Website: lowes
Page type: review-order
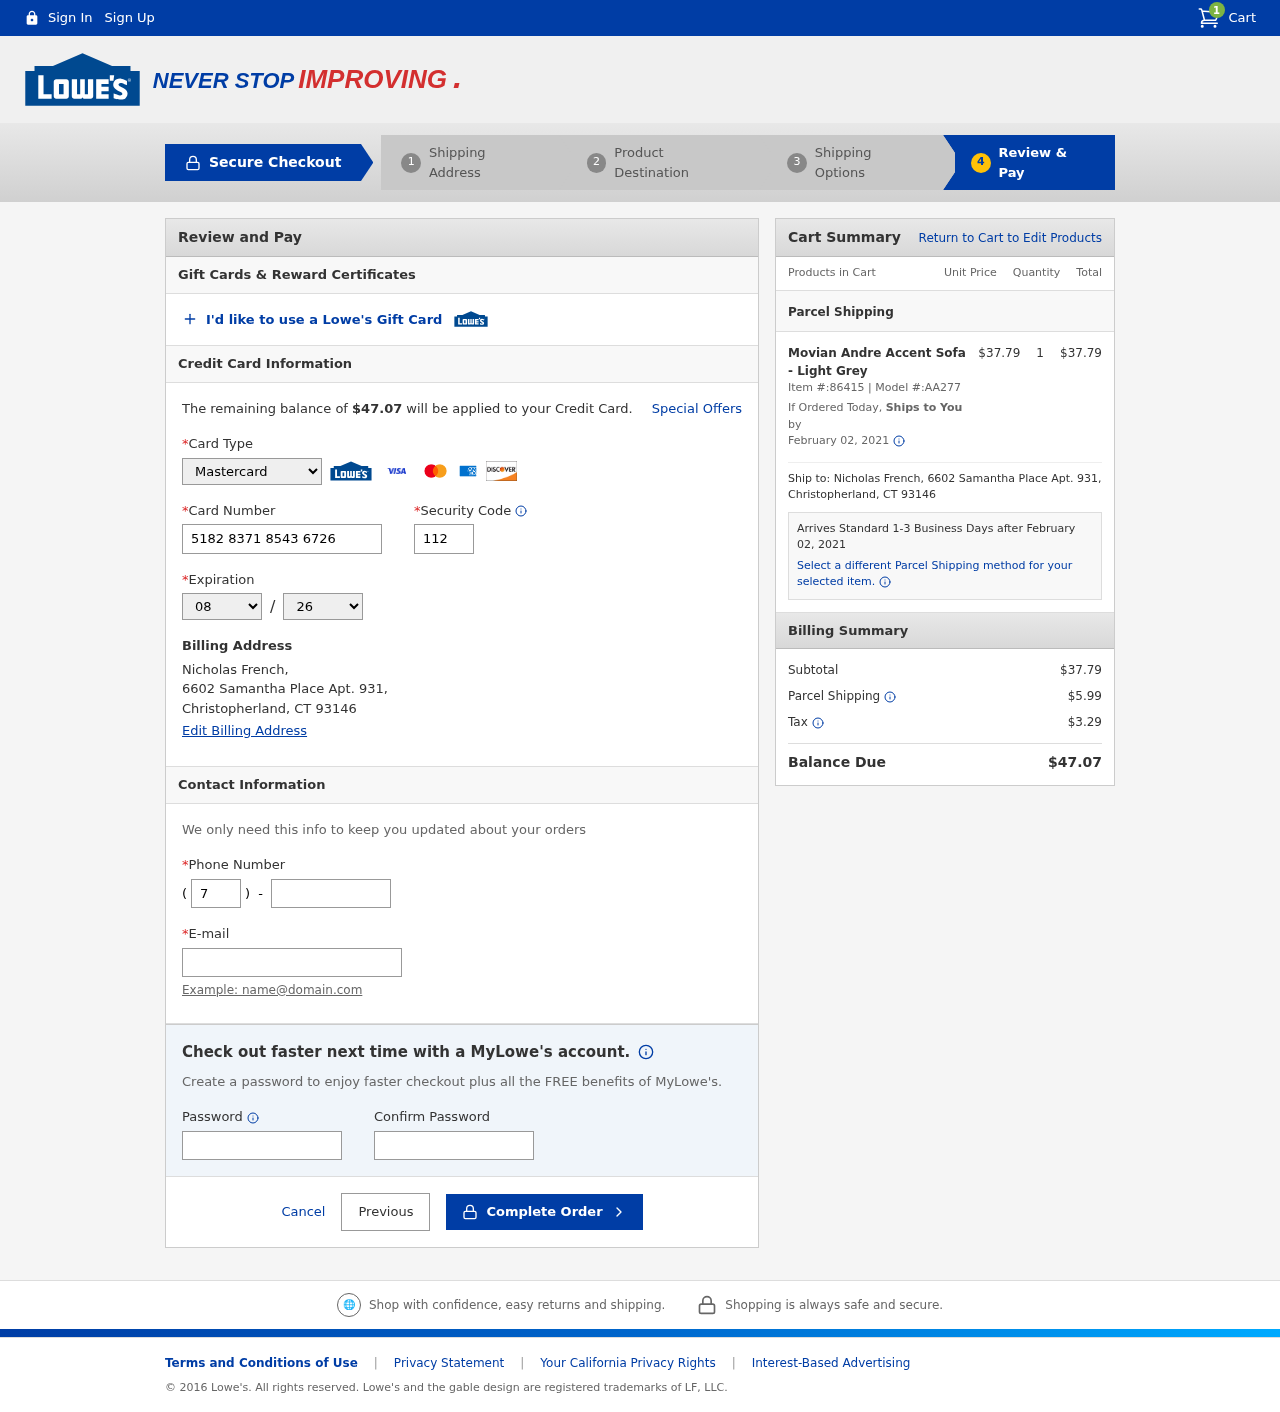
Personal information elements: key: PII_CARD_CVV
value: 112
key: PII_CARD_EXPIRY_MONTH
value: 08
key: PII_CARD_EXPIRY_YEAR
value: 26
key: PII_CARD_NUMBER
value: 5182 8371 8543 6726
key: PII_CARD_TYPE
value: Mastercard
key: PII_CITY
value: Christopherland
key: PII_EMAIL
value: nfrench@gmail.com
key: PII_FULLNAME
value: Nicholas French,
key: PII_PHONE
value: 7004573981
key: PII_PHONE_AREA
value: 700
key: PII_POSTCODE
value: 93146
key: PII_STATE_ABBR
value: CT
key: PII_STREET
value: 6602 Samantha Place Apt. 931
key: PII_STREET
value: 6602 Samantha Place Apt. 931,
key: PII_FULLNAME2
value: Nicholas French
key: PII_POSTCODE_FULL
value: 93146
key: PII_CITY_STATE
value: Christopherland, CT
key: PII_CITY_STATE_ZIP
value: Christopherland, CT 93146
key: PII_POSTCODE_NUMERIC
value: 93146
Product elements: key: PRODUCT1_NAME
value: Movian Andre Accent Sofa - Light Grey
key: PRODUCT1_PRICE
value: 37.79
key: PRODUCT1_QUANTITY
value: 1
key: PRODUCT1_ITEM_NUMBER
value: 86415
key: PRODUCT1_MODEL_NUMBER
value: AA277
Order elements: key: ORDER_NUM_ITEMS
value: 1
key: ORDER_TOTAL
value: $47.07
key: ORDER_SHIPPING_DATE
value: February 02, 2021
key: ORDER_SUBTOTAL
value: $37.79
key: ORDER_SHIPPING_DATE2
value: February 02, 2021
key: ORDER_SUBTOTAL2
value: $37.79
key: ORDER_SHIPPING_COST
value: $5.99
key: ORDER_TAX
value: $3.29